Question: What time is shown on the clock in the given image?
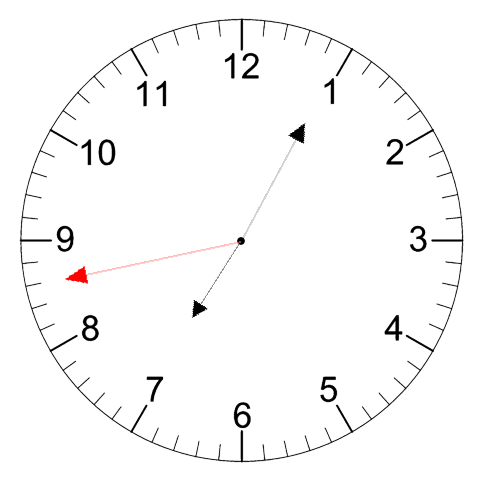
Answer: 07:04:43